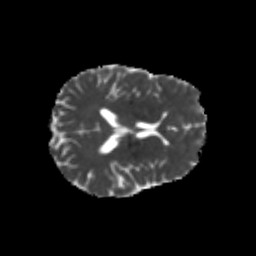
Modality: MD
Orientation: axial
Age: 24
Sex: female
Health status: healthy
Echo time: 0.074 s